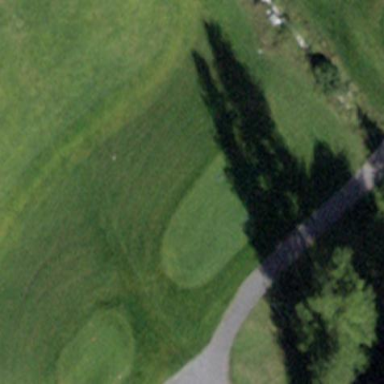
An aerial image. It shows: Golf tee on grassy land.